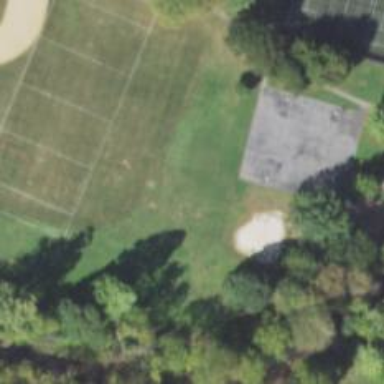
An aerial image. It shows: Disc golf course designed for leisure and sport.